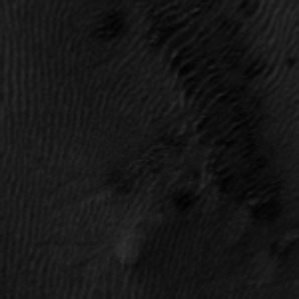
Label: frost